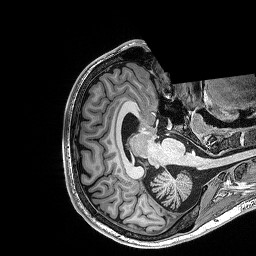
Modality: T1w
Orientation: axial